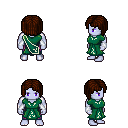
a pixel art fantasy rpg character, male body template, dark elf, purple skin, sash dress, magenta pants, brown pageboy hairstyle, white cloth bracers, four views (front, back, left, right), 2x2 character sprite sheet, small pixel art, hard edges, no anti-aliasing